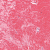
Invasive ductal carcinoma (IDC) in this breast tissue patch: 0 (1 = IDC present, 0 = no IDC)